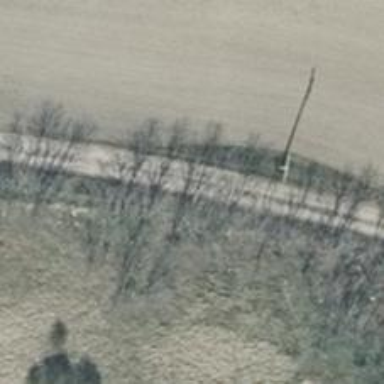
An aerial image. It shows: Sandy track road with grade3 tracktype.